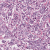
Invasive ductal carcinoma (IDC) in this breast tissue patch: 1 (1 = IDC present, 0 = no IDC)